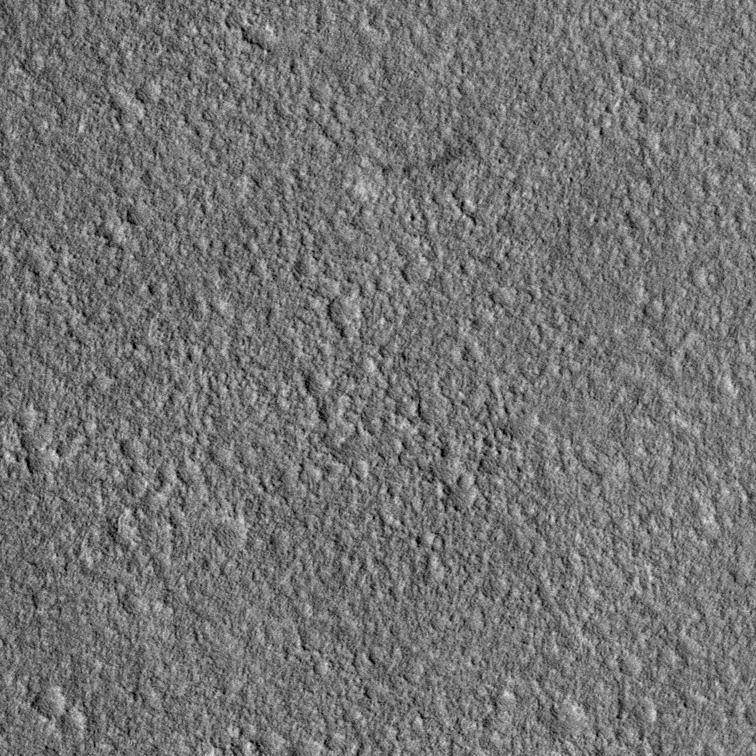
Label: dustdevil